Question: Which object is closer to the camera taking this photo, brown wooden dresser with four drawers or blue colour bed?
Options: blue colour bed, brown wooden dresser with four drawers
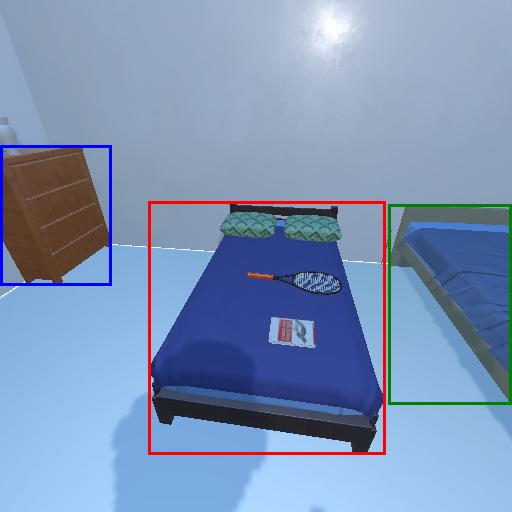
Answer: blue colour bed